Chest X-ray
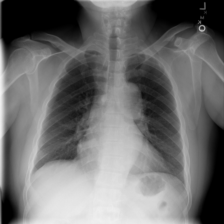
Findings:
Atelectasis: negative
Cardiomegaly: negative
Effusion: negative
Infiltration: negative
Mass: negative
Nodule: negative
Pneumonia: negative
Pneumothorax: negative
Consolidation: negative
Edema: negative
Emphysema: negative
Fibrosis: negative
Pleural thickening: negative
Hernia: negative